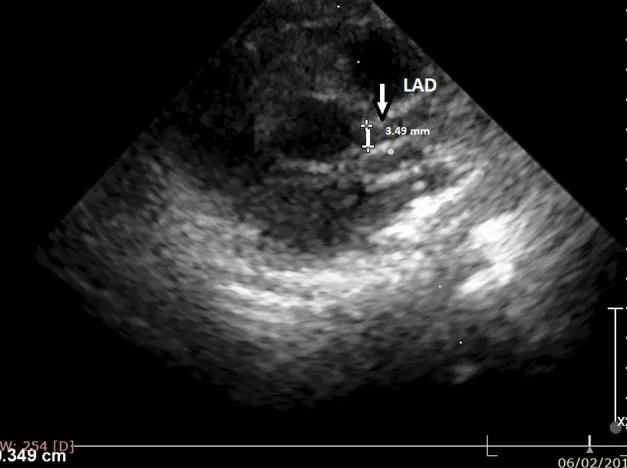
Cross-sectional view at the level of the great arteries: left anterior descending (LAD) artery (at 3 o'clock).
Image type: radiology (ultrasound)